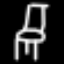
Label: chair